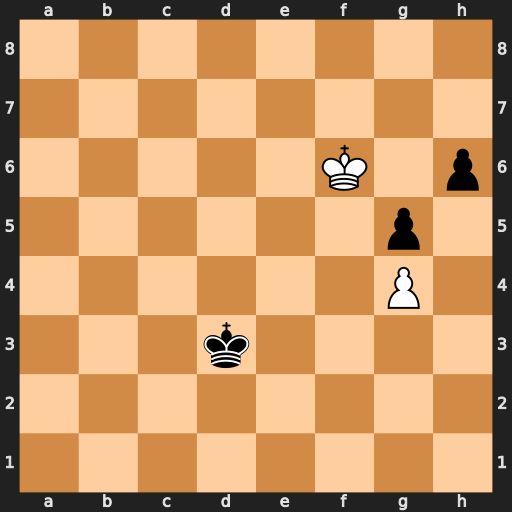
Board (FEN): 8/8/5K1p/6p1/6P1/3k4/8/8
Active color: w
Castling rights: -
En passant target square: -
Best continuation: Kg6 Ke3 Kxh6 Kf4 Kh5